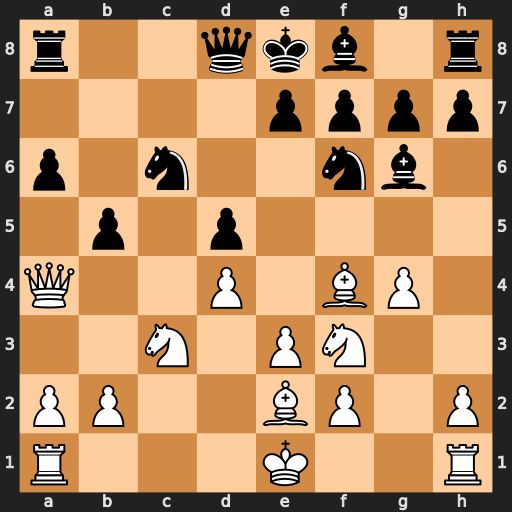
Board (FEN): r2qkb1r/4pppp/p1n2nb1/1p1p4/Q2P1BP1/2N1PN2/PP2BP1P/R3K2R
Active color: w
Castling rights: KQkq
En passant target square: -
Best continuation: Nxb5 axb5 Qxb5